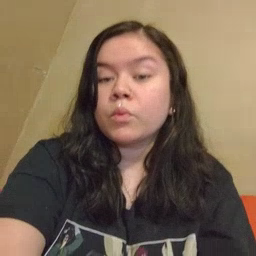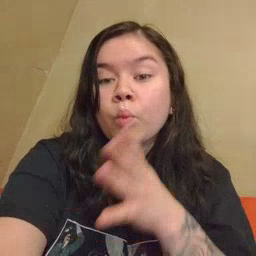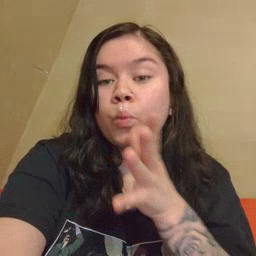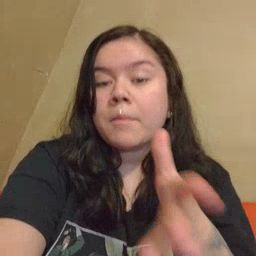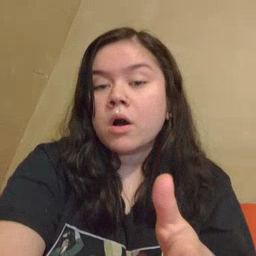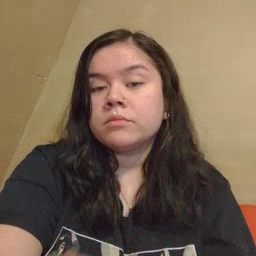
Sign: grandma